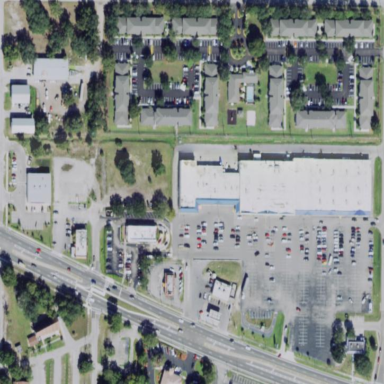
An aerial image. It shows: Commercial area.